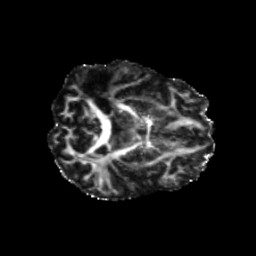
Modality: FA
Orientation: axial
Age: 62
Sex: female
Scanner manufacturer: siemens
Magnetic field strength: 3 T
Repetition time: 5.25 s
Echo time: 0.08 s